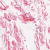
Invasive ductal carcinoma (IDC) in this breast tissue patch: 0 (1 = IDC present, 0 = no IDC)